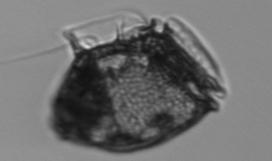
Label: Dinophysis_norvegica